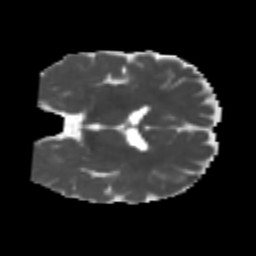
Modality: MD
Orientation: coronal
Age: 6
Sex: male
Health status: healthy